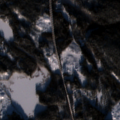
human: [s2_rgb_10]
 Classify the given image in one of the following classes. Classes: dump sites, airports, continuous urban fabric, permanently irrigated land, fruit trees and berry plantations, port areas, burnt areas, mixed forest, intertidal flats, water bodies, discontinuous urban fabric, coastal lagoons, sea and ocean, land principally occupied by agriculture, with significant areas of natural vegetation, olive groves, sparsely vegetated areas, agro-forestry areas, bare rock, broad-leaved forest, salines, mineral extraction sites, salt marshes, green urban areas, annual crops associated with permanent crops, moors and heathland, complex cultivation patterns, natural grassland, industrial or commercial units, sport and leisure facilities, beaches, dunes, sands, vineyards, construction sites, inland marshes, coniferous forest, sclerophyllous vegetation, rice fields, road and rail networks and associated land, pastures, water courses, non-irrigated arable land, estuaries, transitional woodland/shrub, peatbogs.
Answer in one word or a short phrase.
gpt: coniferous forest, mixed forest